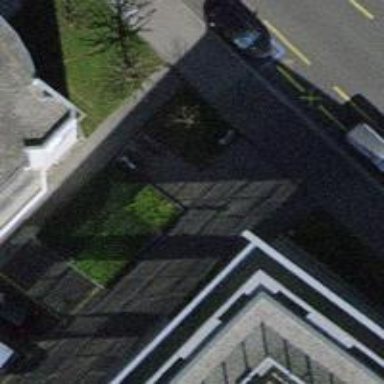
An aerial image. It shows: Bicycle parking area with wall loops.